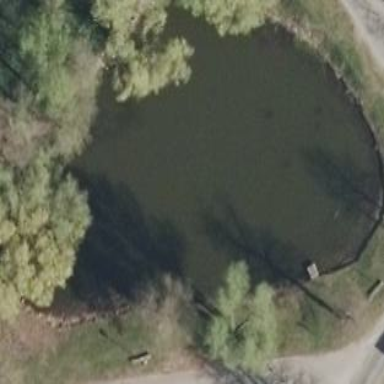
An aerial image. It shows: Pond with natural water.